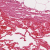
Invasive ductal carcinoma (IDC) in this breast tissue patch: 0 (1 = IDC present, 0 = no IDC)